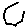
Label: hexagon